Interaction volume radius: 5 \u00c5
Interaction volume height: 20 \u00c5
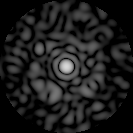
Disorder parameter: 0.8694